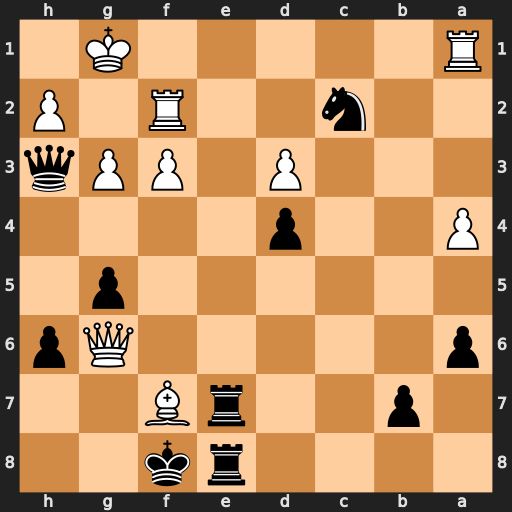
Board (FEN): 4rk2/1p2rB2/p5Qp/6p1/P2p4/3P1PPq/2n2R1P/R5K1
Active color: b
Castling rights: -
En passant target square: -
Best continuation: Re1+ Rxe1 Rxe1+ Rf1 Qxf1#